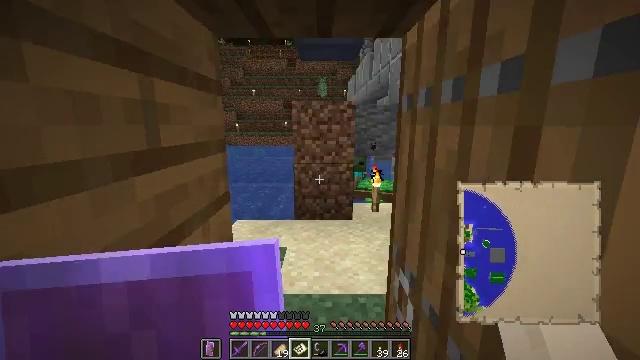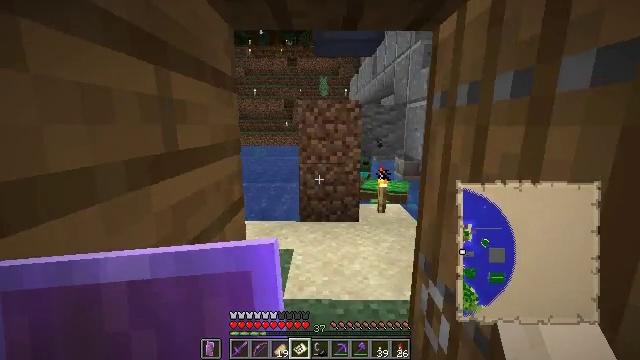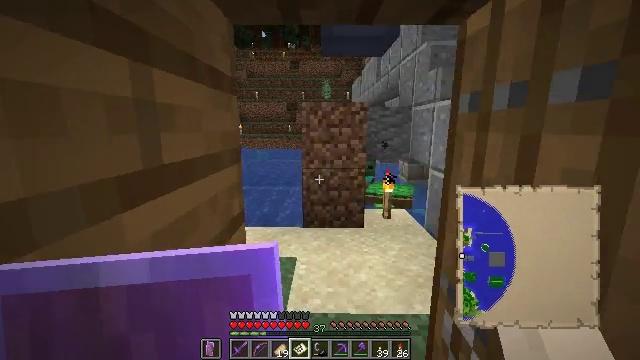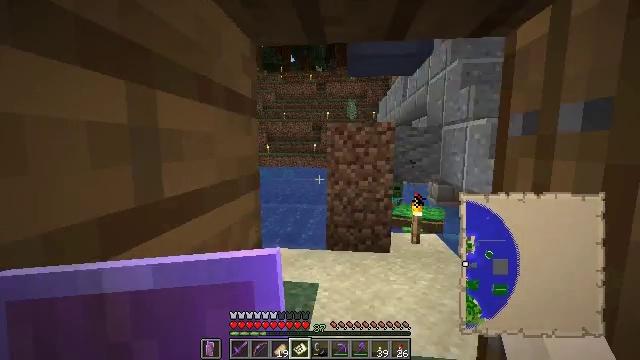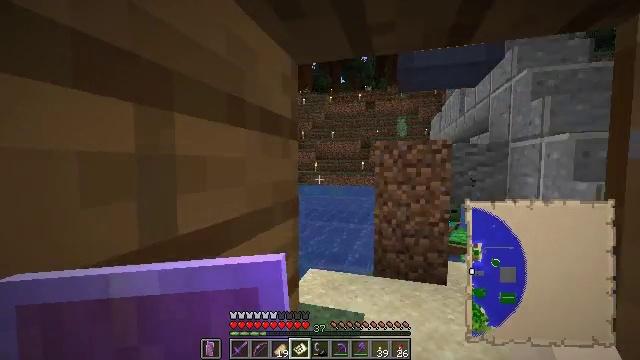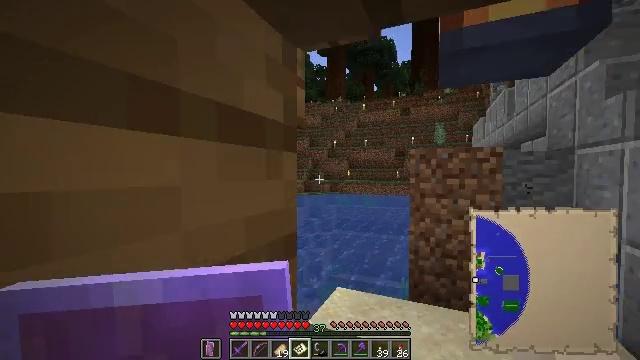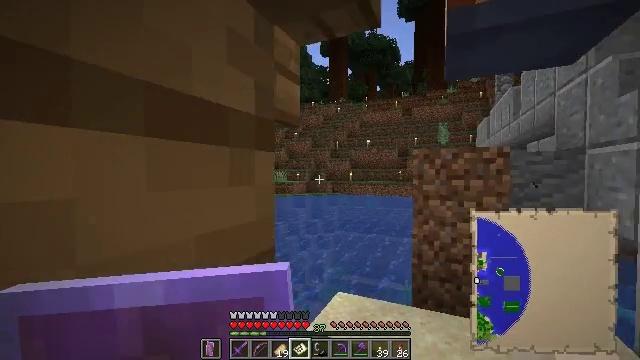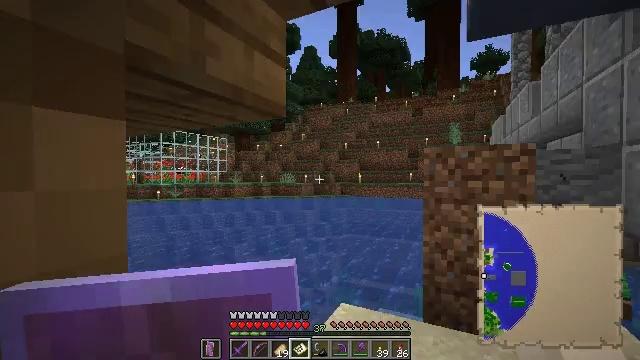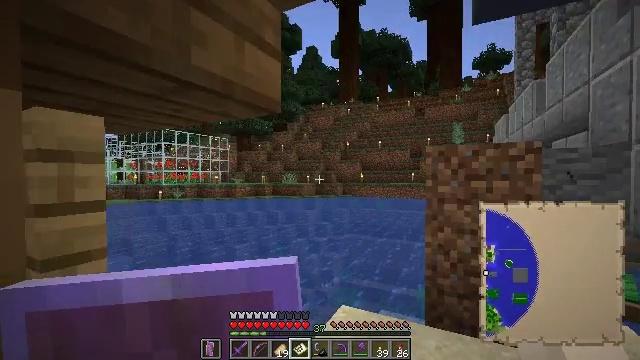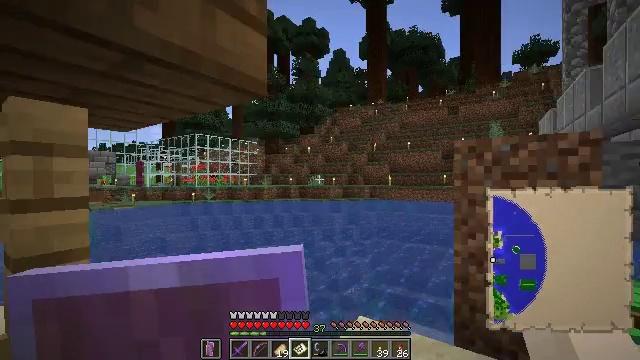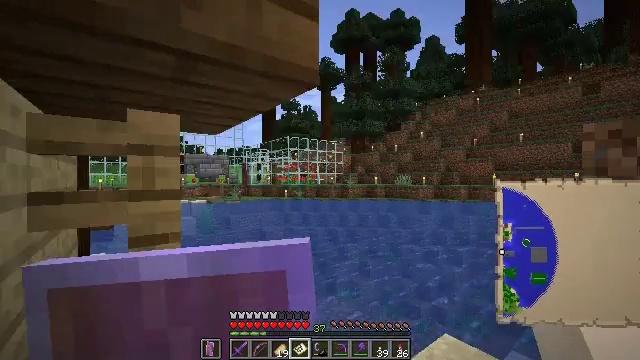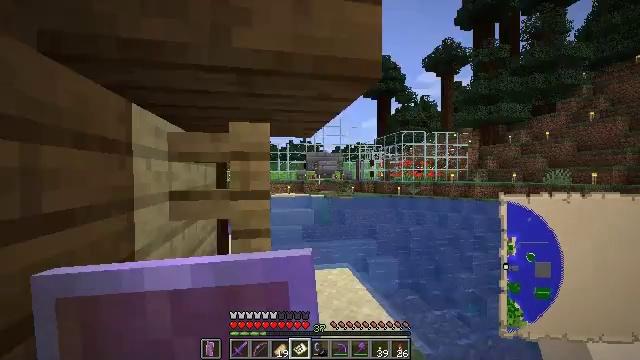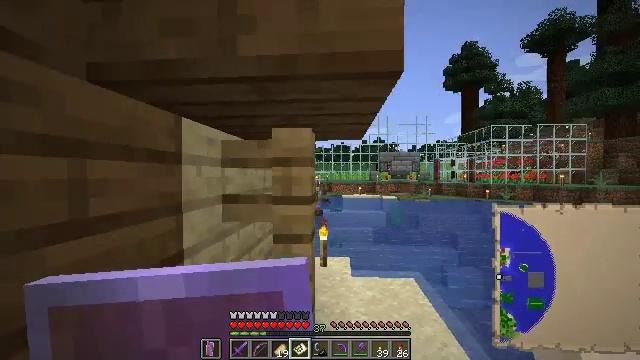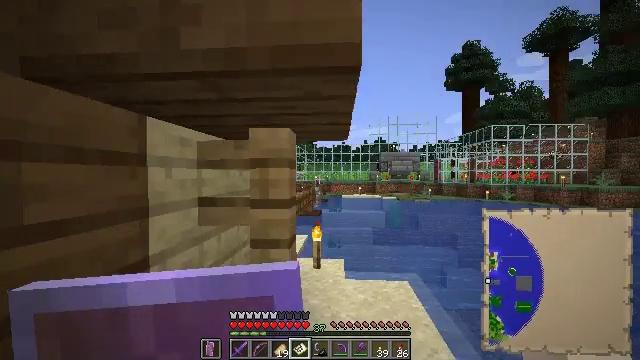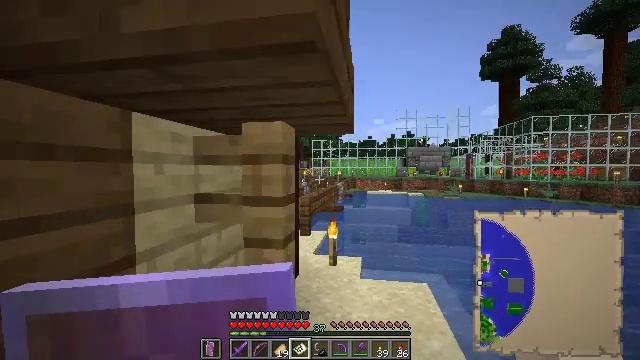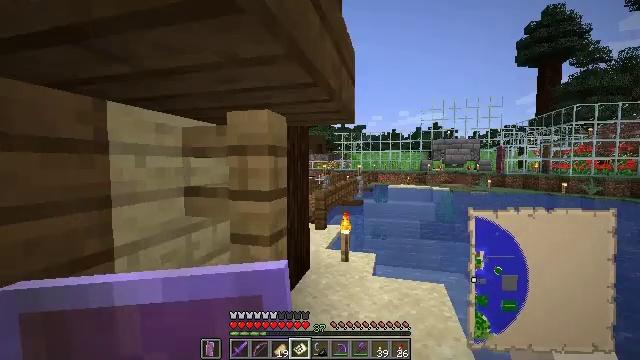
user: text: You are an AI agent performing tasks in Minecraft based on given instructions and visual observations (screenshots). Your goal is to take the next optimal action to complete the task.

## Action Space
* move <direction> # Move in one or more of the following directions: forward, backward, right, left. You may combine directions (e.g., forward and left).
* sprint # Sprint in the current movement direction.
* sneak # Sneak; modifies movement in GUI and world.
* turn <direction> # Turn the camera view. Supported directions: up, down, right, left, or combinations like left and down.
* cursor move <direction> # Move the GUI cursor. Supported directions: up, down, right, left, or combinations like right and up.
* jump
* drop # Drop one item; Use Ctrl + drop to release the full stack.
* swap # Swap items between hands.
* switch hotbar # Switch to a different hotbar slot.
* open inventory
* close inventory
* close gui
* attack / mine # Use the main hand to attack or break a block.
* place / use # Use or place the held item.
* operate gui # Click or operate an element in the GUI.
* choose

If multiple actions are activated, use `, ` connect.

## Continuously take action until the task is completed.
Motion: motion action
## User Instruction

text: Use a pickaxe to mine the bone block.
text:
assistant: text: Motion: move forward and move left
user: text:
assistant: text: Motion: move forward and move left
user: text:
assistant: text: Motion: move forward, turn left and up
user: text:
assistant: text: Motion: move forward, turn left and up
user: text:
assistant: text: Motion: move forward, turn left and up
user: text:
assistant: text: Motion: move forward
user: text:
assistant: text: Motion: move forward, turn left
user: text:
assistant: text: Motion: move forward and move right
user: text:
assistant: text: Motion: move forward and move right, turn left
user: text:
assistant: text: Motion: move forward and move right, turn left
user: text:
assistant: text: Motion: move forward and move right, turn left
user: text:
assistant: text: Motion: move forward and move right, turn left
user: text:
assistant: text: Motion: move forward and move right
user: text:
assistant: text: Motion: move forward and move right, turn left and down
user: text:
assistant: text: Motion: turn left and down
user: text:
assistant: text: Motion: turn left
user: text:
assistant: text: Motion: no_op
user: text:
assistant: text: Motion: no_op
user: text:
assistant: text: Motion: move right
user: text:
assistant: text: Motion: move right
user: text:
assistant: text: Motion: move right
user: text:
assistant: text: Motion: move right
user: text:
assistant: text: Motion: no_op
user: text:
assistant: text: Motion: no_op
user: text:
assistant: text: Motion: no_op
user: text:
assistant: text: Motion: no_op
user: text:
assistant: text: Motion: no_op
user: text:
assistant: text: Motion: no_op
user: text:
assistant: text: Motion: no_op
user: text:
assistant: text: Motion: no_op